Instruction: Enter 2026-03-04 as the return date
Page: home
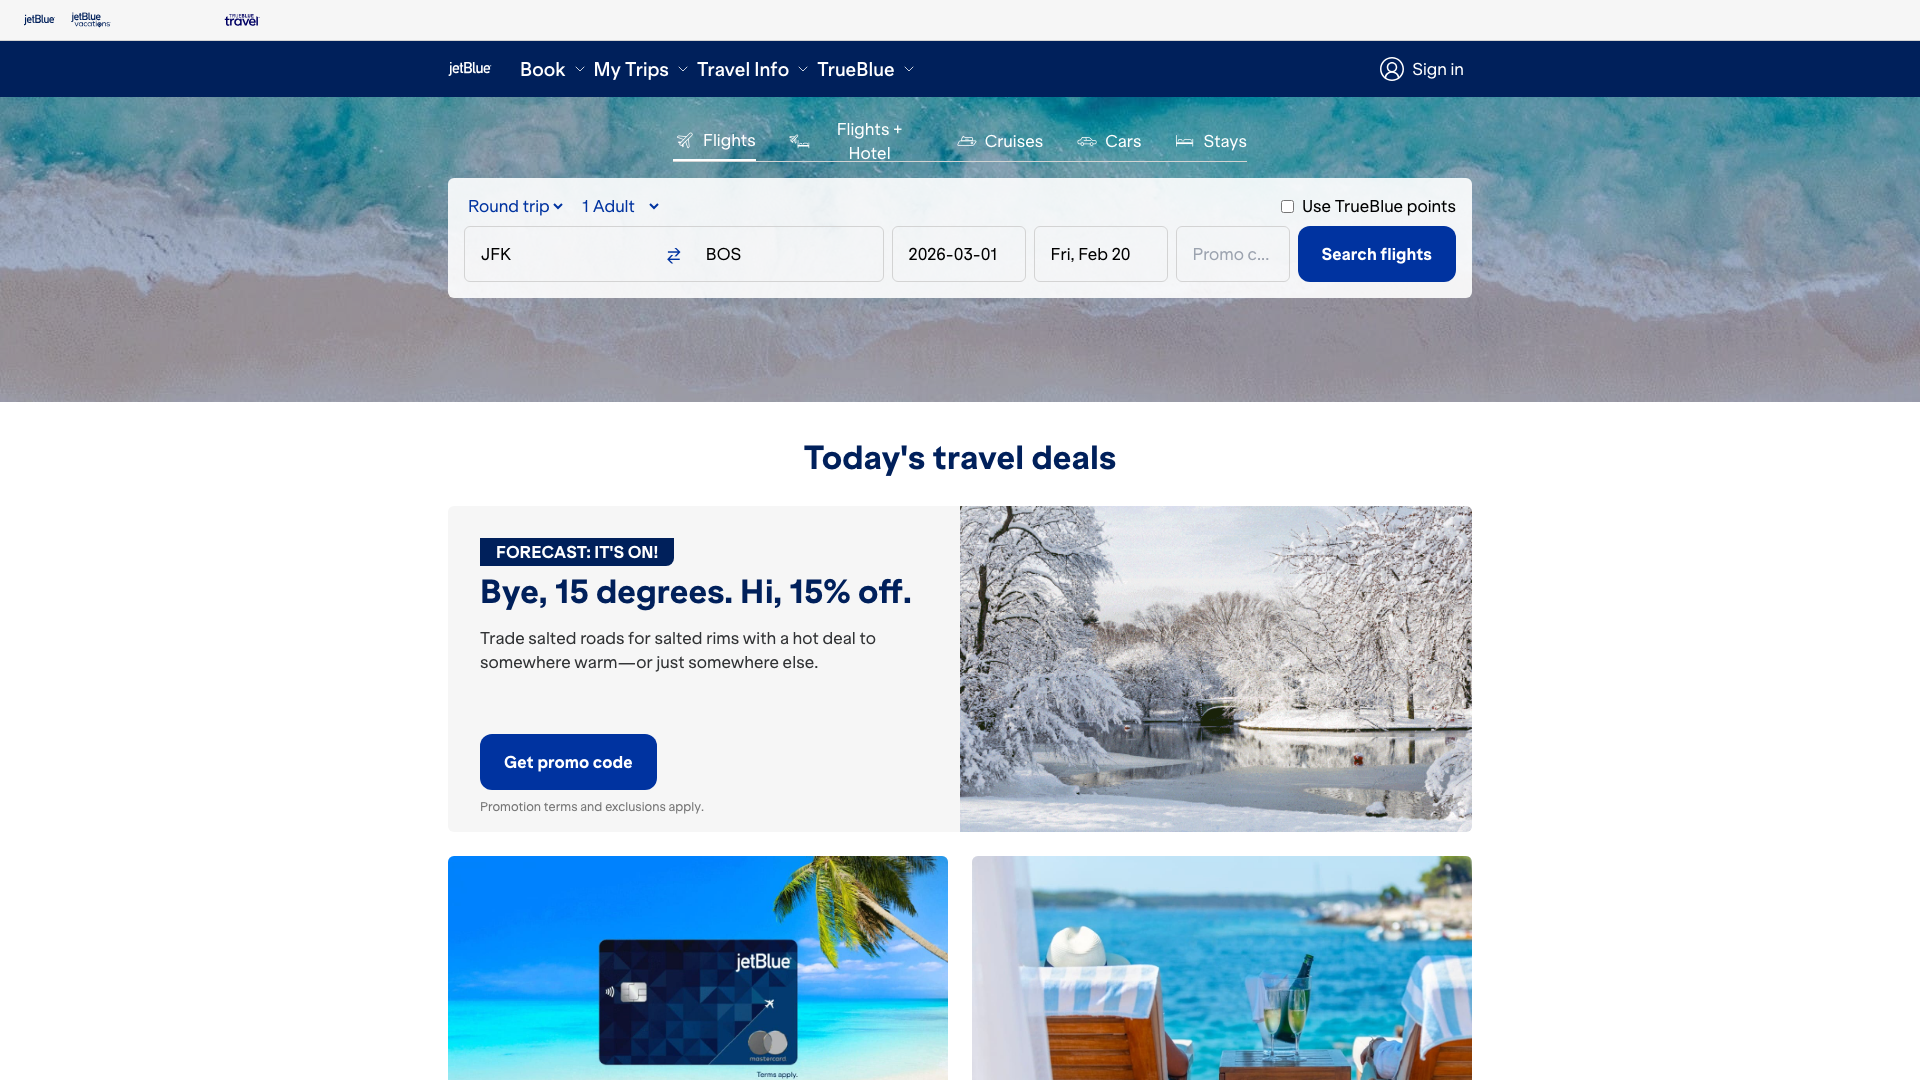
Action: type